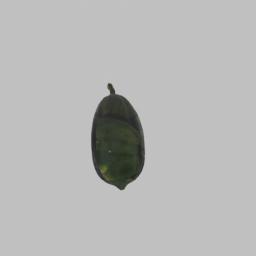
Label: nature